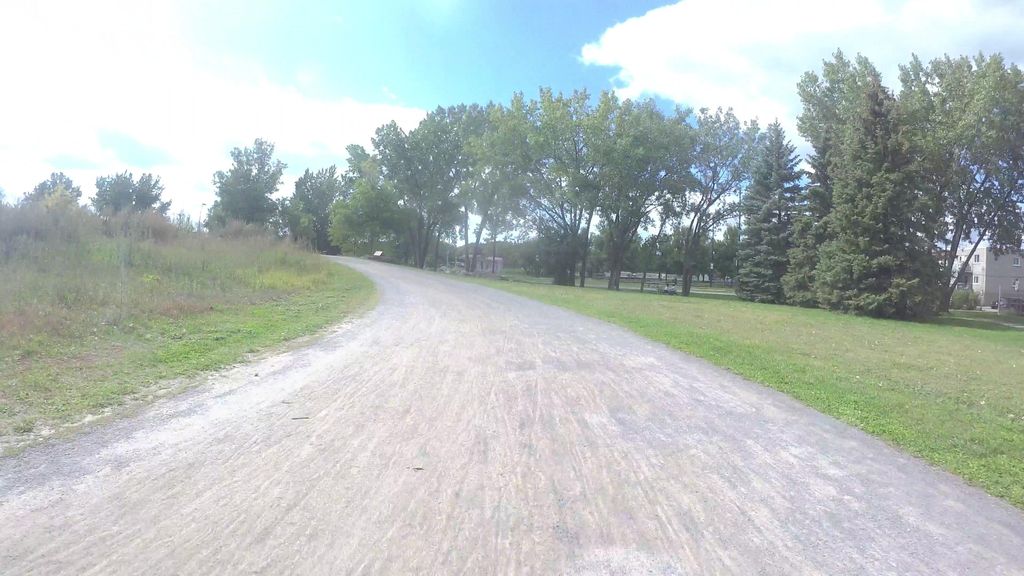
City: montreal